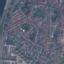
Land use / land cover: Residential